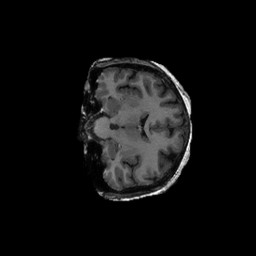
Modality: T1w
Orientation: coronal
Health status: ill
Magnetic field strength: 3 T